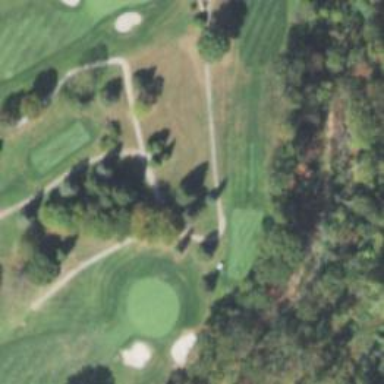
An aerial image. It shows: Path for both roads and golfers.